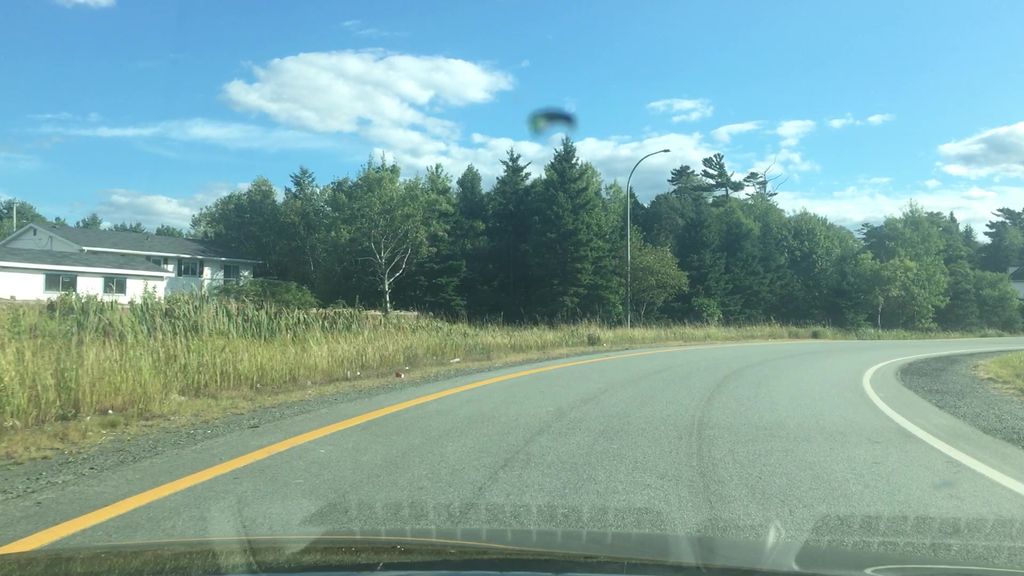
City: halifax